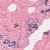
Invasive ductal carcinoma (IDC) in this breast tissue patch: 0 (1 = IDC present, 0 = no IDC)